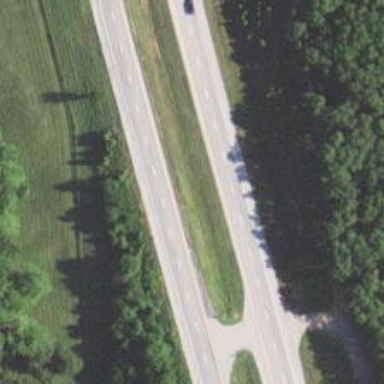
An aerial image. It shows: This image shows trunk highway that functions as expressway.